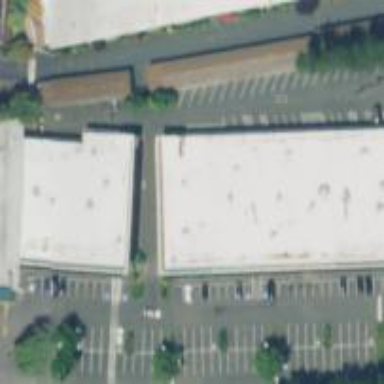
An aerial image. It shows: Retail area.